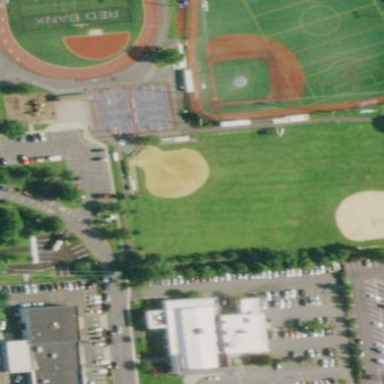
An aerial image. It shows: Softball pitch for leisure sports.